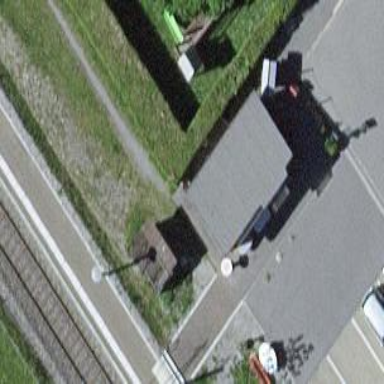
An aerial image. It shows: Kiosk.